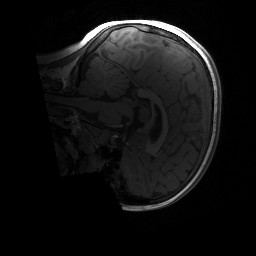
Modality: T1w
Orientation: sagittal
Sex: male
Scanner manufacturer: siemens
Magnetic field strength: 3 T
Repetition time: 1.9 s
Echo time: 0.00243 s